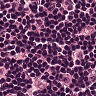
Metastatic tissue present: no